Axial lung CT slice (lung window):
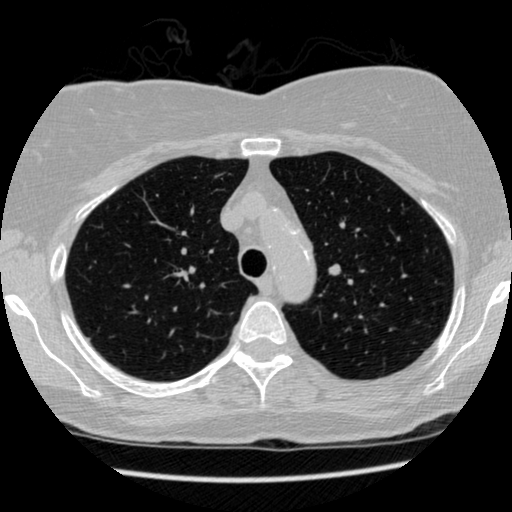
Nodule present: no